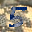
Label: 5